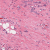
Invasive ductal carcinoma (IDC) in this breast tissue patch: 1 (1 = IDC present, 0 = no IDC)